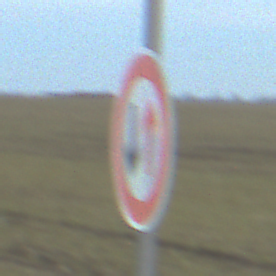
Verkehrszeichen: VorrangDesGegenverkehrs
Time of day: SunriseSunset
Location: Outdoor (RoadRail)
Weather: PartlyCloudy
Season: NotSpecified
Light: Natural